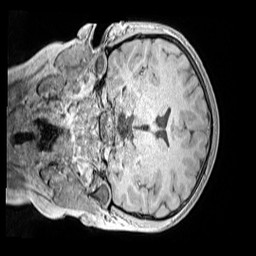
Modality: MP2RAGE
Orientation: coronal
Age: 11
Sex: female
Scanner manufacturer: siemens
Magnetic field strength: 3 T
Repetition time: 4 s
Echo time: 0.00299 s